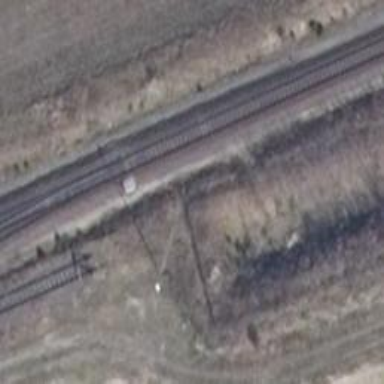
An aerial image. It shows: Railway switch with the turnout side on the left.